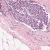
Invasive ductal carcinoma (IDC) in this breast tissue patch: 0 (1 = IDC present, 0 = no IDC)